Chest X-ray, PA view. Patient: 57 years old, sex F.
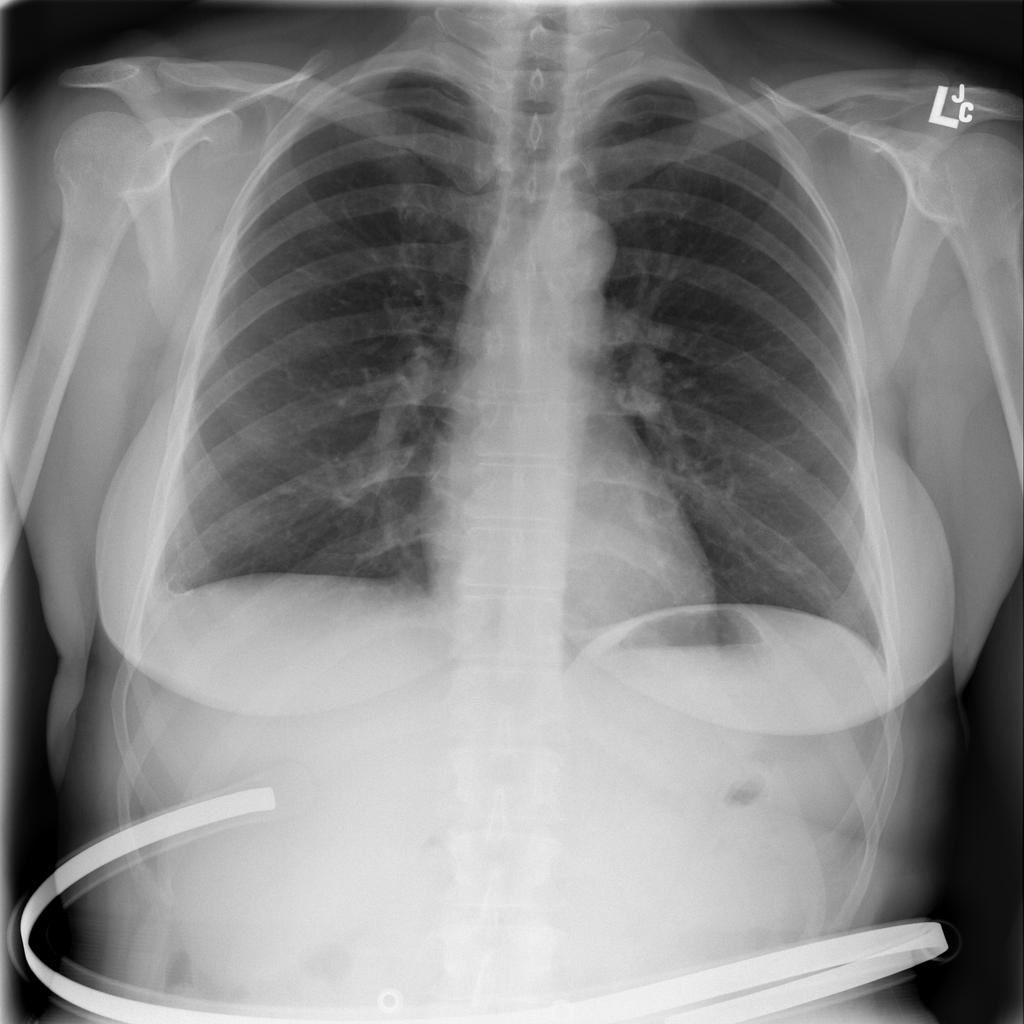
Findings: No Finding